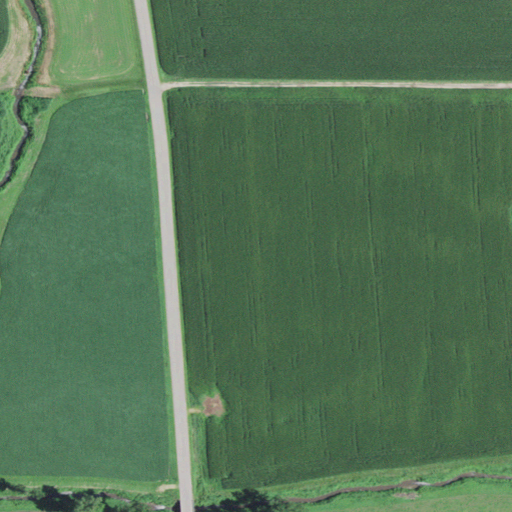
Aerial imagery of valley in Wisconsin named Danuser Valley containing cultivated crops, open development, low intensity development, and high intensity development